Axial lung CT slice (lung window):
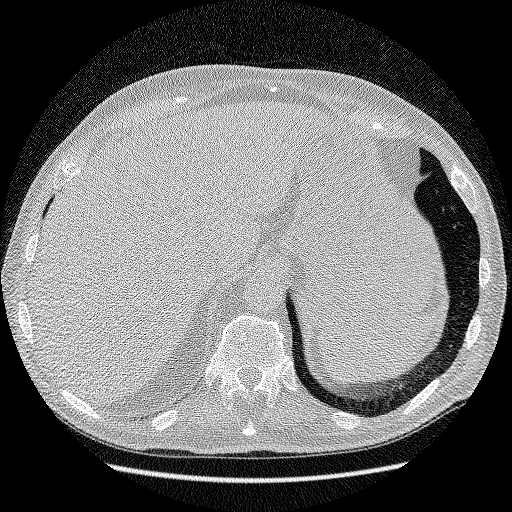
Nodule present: no